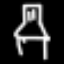
Label: chair